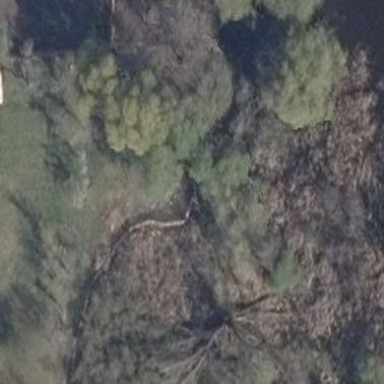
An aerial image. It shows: Swampy wetland area.